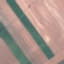
Land use / land cover: AnnualCrop